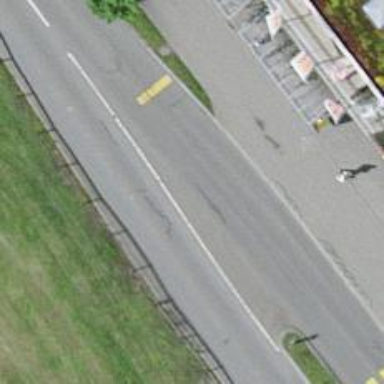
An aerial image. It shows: Bus stop with designated stop position for public transport.